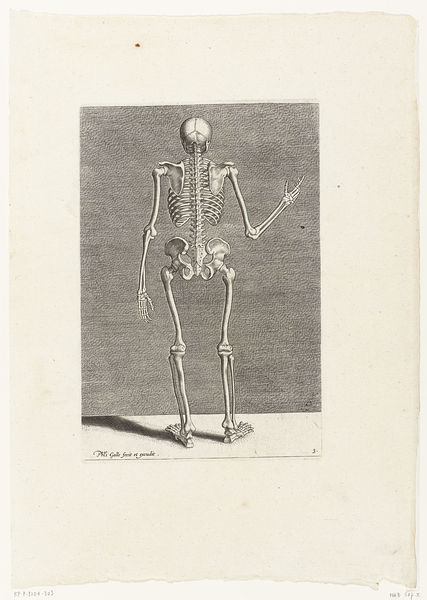
Titel: Skelet op de rug gezien.
Künstler: Philips Galle
Standort: Amsterdam
Institution: Rijksmuseum
Schlagwörter: grau, rücken, zeichnung, anatomie, schädel, stehend, schrift, papier, grafik, knochen, buch, rippen, druck, stich, seite, beschriftung, von hinten, skelett, 3, aufrehcht